Question: I am facing trouble to set WrapText kind of facility in EditText.
: When i try tp enter data in EditText, it goes beyond the screen width (scrolling horizontally). Instead of it should be appear in next-line.
Actually, i want to implement multiline edittext, initially it should display with single-line as usual, but it will be expanded vertically(not horizontally) as when data is being entered.
Please have a look at below image:

I have done the below XML coding:
'''
<TableLayout
android:layout_width="fill_parent"
android:layout_height="fill_parent"
android:paddingTop="10dp"
android:paddingLeft="10dp"
android:paddingRight="10dp"
android:stretchColumns="1">
<TableRow android:id="@+id/TableRow02" android:layout_width="fill_parent" android:layout_height="wrap_content">
<TextView
android:text="Name:"
android:id="@+id/TextView01"
android:layout_width="80dp"
android:layout_height="wrap_content"
android:textSize="16dip">
</TextView>
<EditText
android:id="@+id/txtViewName"
android:layout_height="wrap_content"
android:layout_width="wrap_content"
android:inputType="textFilter|textMultiLine|textNoSuggestions"
android:scrollHorizontally="false">
</EditText>
</TableRow>
</TableLayout>
'''
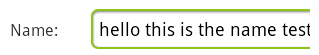
Answer: I just change this: 'android:layout_width ="0dip"' and it is working fine.
Multiline edittext but initially it is being displayed one line, it will be expanded vertically(not horizontally) as and when the more and more data are being entered.